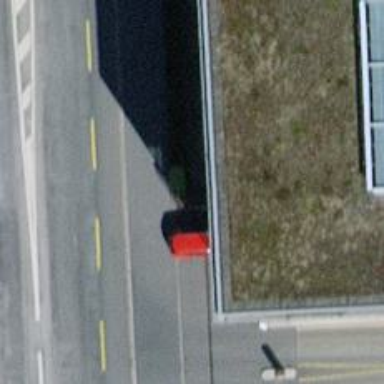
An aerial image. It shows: Car sharing facility.